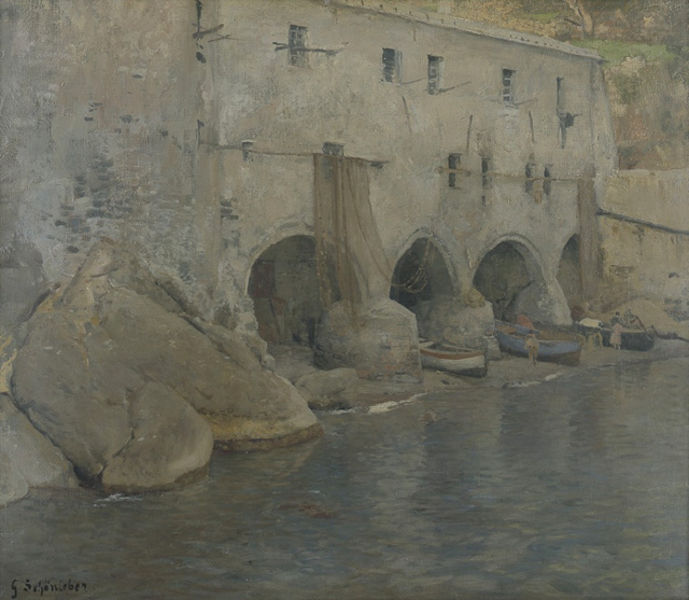
Titel: San Fruttuoso
Künstler: Gustav Schönleber
Standort: Karlsruhe
Institution: Staatliche Kunsthalle Karlsruhe
Schlagwörter: arch, arches, architecture, blue, curtain, men, people, red, white, window, women, gray, green, grey, modern, old, painting, portrait, wall, windows, woman, reflection, brown, wood, man, rock, rocks, sky, stone, boat, building, lake, landscape, nature, ocean, sand, sea, ship, shore, water, waves, reflections, village, boy, stand, grass, river, castle, impressionism, beach, boats, rope, sail, wave, children, scene, bridge, drape, outside, rural, day, haus, monet, fort, doors, walls, bricks, signature, back, boot, fluss, harbor, harbour, canoe, home, calm, seaside, ships, cave, bay, fishermen, fishing, rowboat, bank, humans, port, landschaft, still, stones, poor, mud, banks, boulder, dorf, felsen, impressionismus, stop, dam, dock, canal, pier, cove, fortress, 19. jahrhundert, realismus, aqueduct, net, 18th century, fischer, fisher, tunnel, ropes, fisherman, fest, wondows, nets, shallow, arhitecture, fishing net, cost, stronghold, gash, crenel, gtay, bland, flue, filth, winows, ricks, fluss brücke, fischerboot, flew, boukder